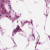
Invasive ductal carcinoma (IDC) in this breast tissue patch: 0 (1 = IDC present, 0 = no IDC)